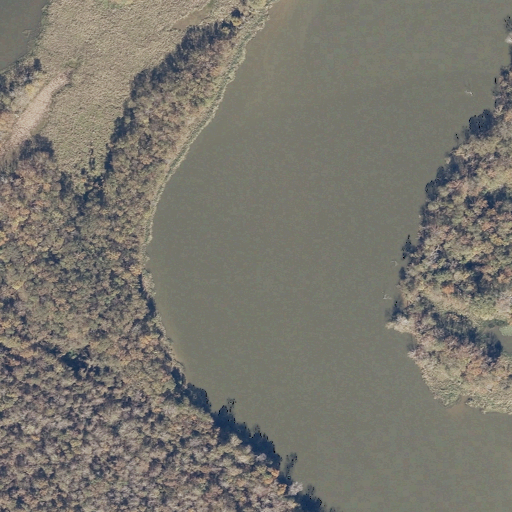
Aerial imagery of cape in Alabama named Standing Cypress Point containing open water, woody wetlands, deciduous forest, herbaceous wetlands, grassland, and evergreen forest